Aerial crown-view tile of a tropical tree (Barro Colorado Island, Panama), acquired 20250317:
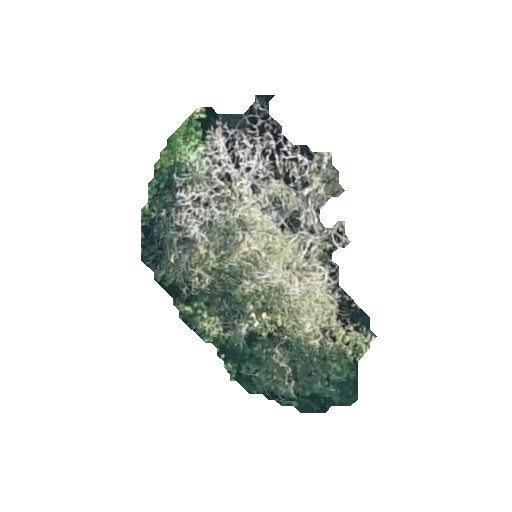
Species: Handroanthus guayacan
GBIF accepted scientific name: Handroanthus guayacan
Crown area: 70.298 m²